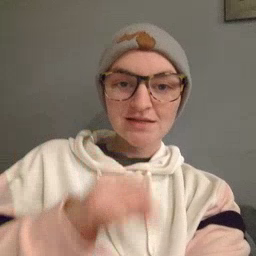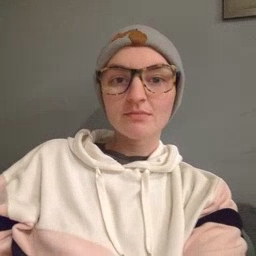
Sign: carrot